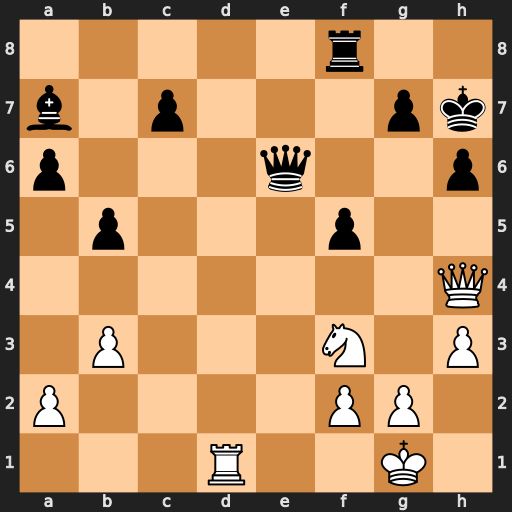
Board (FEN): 5r2/b1p3pk/p3q2p/1p3p2/7Q/1P3N1P/P4PP1/3R2K1
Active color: w
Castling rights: -
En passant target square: -
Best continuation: Ng5+ Kg8 Nxe6